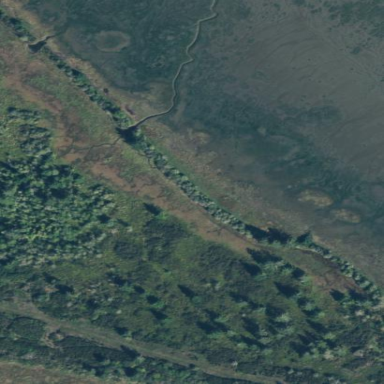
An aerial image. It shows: Tidal wetland characterized by saltmarsh vegetation.